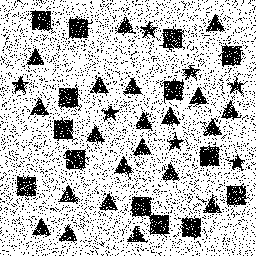
Squares: 14
Triangles: 21
Stars: 7
Total shapes: 42